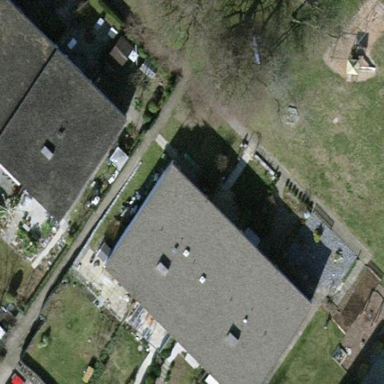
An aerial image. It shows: Terrace building.